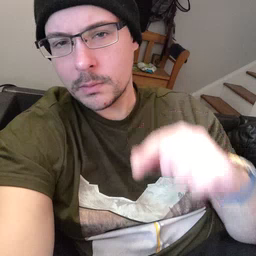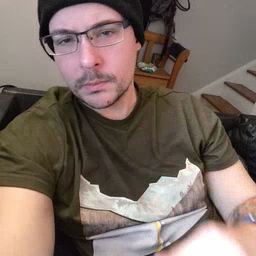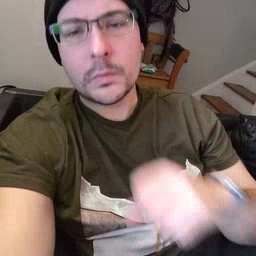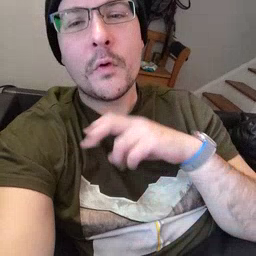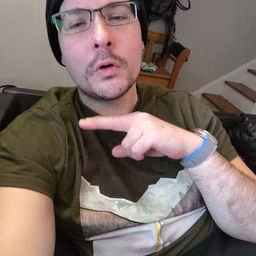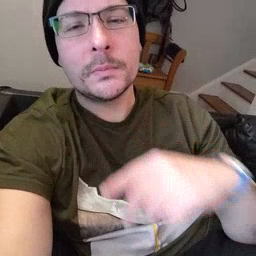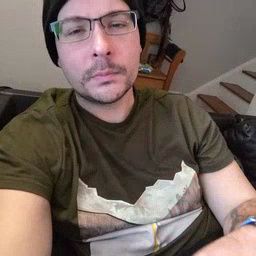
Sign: frog